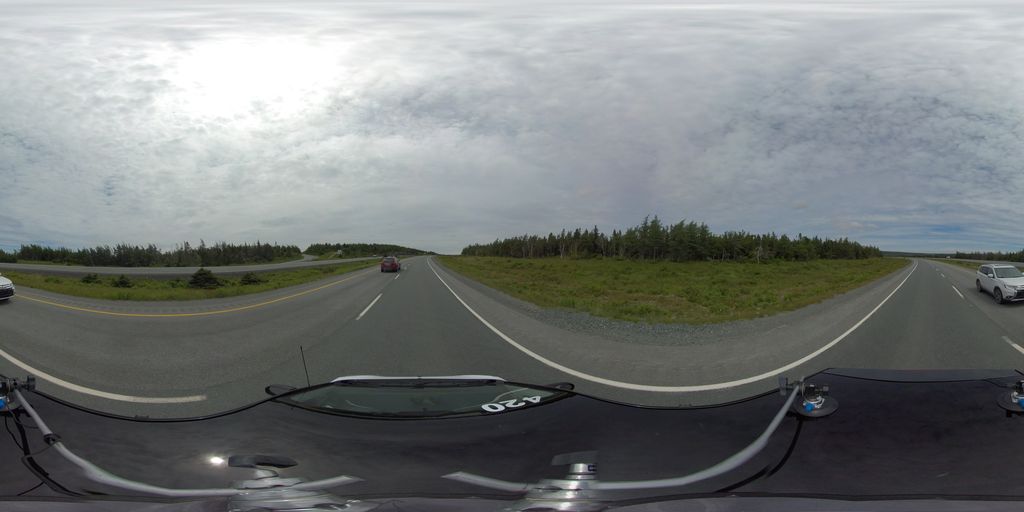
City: st_johns